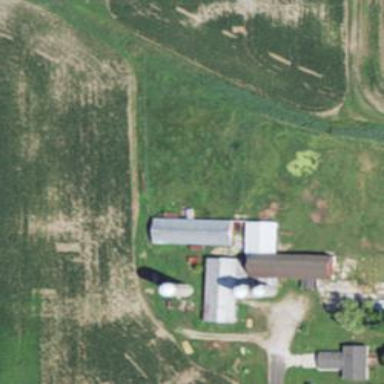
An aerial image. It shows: Farmyard area.